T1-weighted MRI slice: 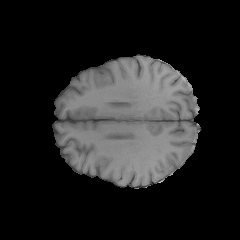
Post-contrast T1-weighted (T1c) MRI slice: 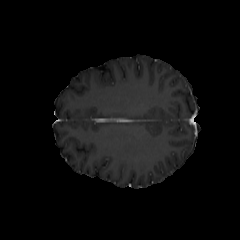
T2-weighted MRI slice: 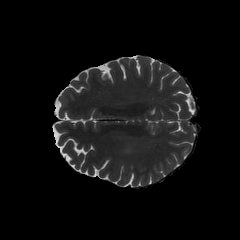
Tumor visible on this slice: no